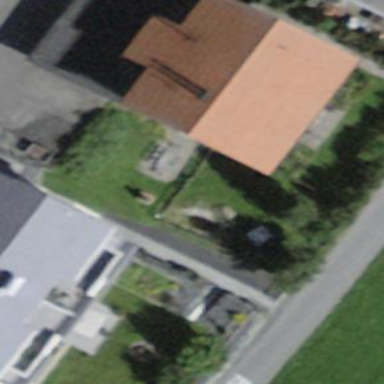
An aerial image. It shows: Building with gabled roof oriented across its structure.